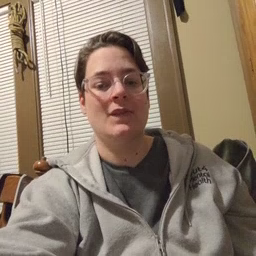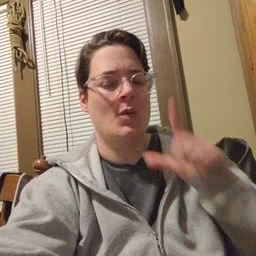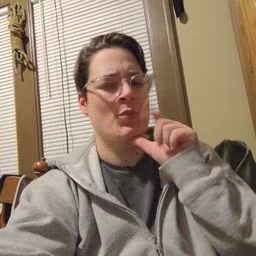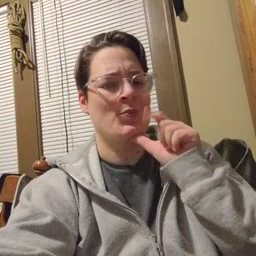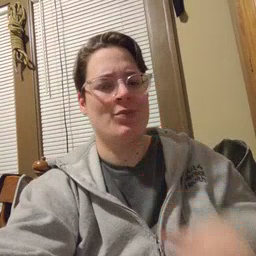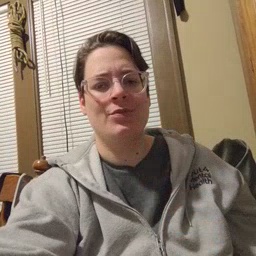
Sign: who